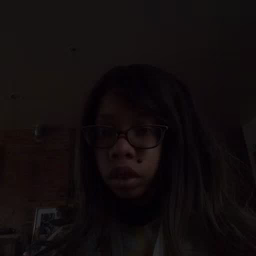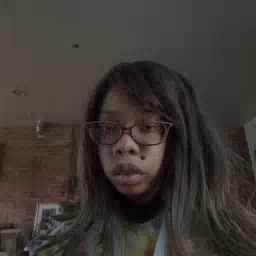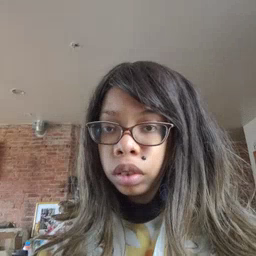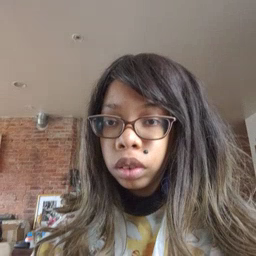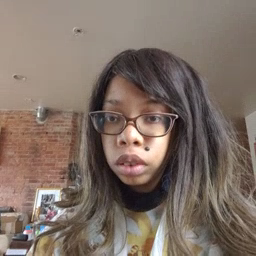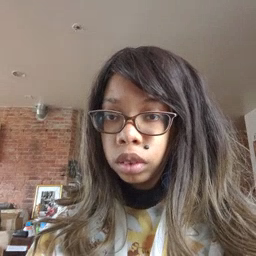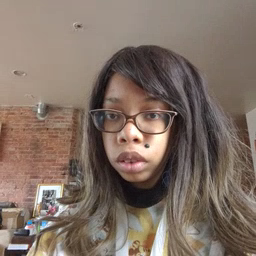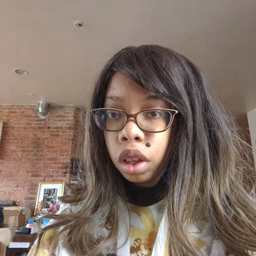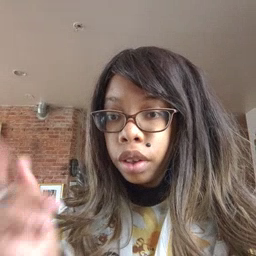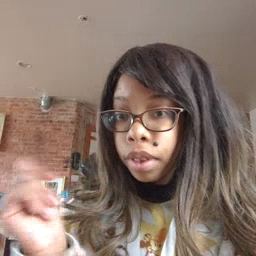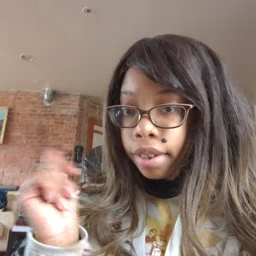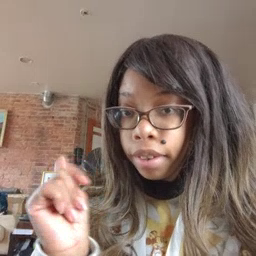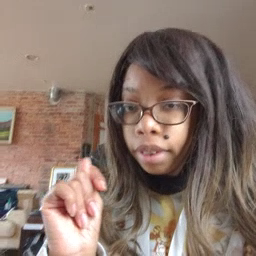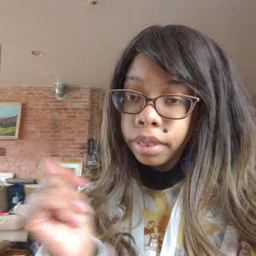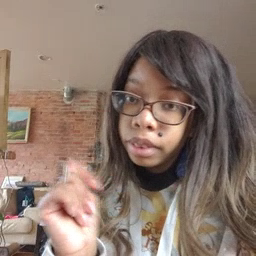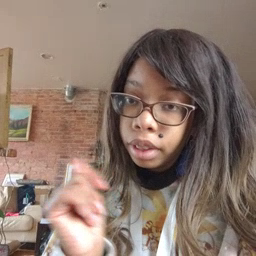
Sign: potty